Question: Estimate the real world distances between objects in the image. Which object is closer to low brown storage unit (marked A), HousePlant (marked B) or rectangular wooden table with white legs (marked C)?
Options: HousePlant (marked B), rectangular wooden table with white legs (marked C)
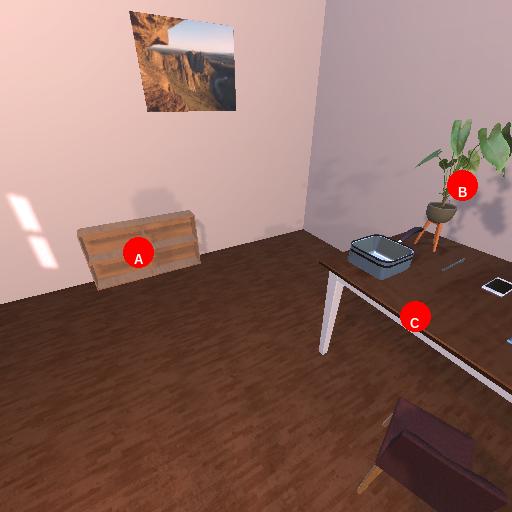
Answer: HousePlant (marked B)